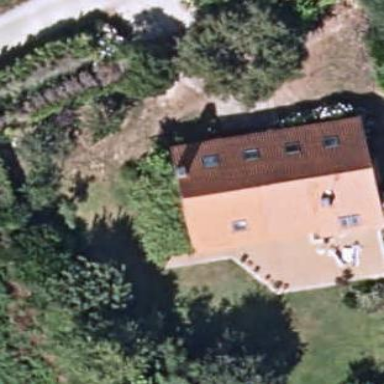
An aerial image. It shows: Simple house.